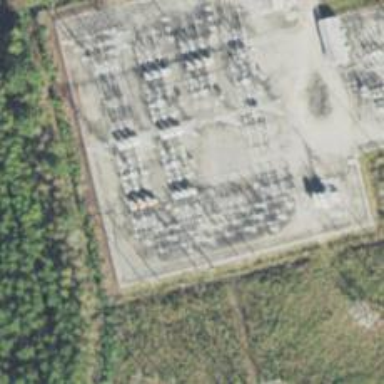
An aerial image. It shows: Switch used for power control.